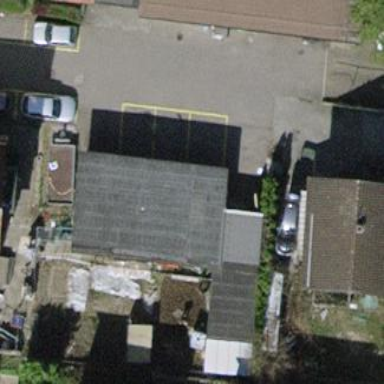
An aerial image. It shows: Garages with flat roofs.